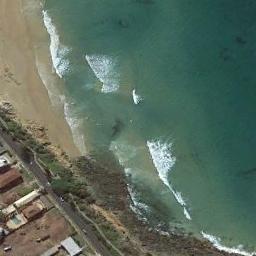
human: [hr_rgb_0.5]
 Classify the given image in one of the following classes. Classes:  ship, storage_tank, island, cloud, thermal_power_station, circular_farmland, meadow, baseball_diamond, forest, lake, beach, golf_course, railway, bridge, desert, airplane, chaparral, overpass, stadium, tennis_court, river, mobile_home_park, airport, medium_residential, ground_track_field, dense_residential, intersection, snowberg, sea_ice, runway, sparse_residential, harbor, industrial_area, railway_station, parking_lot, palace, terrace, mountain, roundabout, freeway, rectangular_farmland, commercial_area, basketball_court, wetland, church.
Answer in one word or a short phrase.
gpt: beach